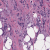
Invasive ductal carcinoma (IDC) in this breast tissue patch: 1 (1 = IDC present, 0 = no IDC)